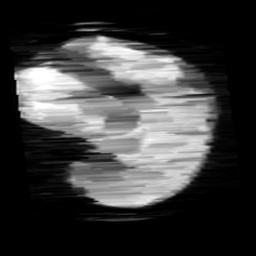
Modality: minIP
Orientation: sagittal
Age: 11
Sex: female
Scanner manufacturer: siemens
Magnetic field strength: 3 T
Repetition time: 0.027 s
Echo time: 0.02 s